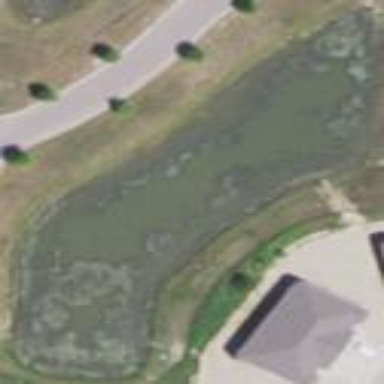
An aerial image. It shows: Pond surrounded by natural water.